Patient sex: M
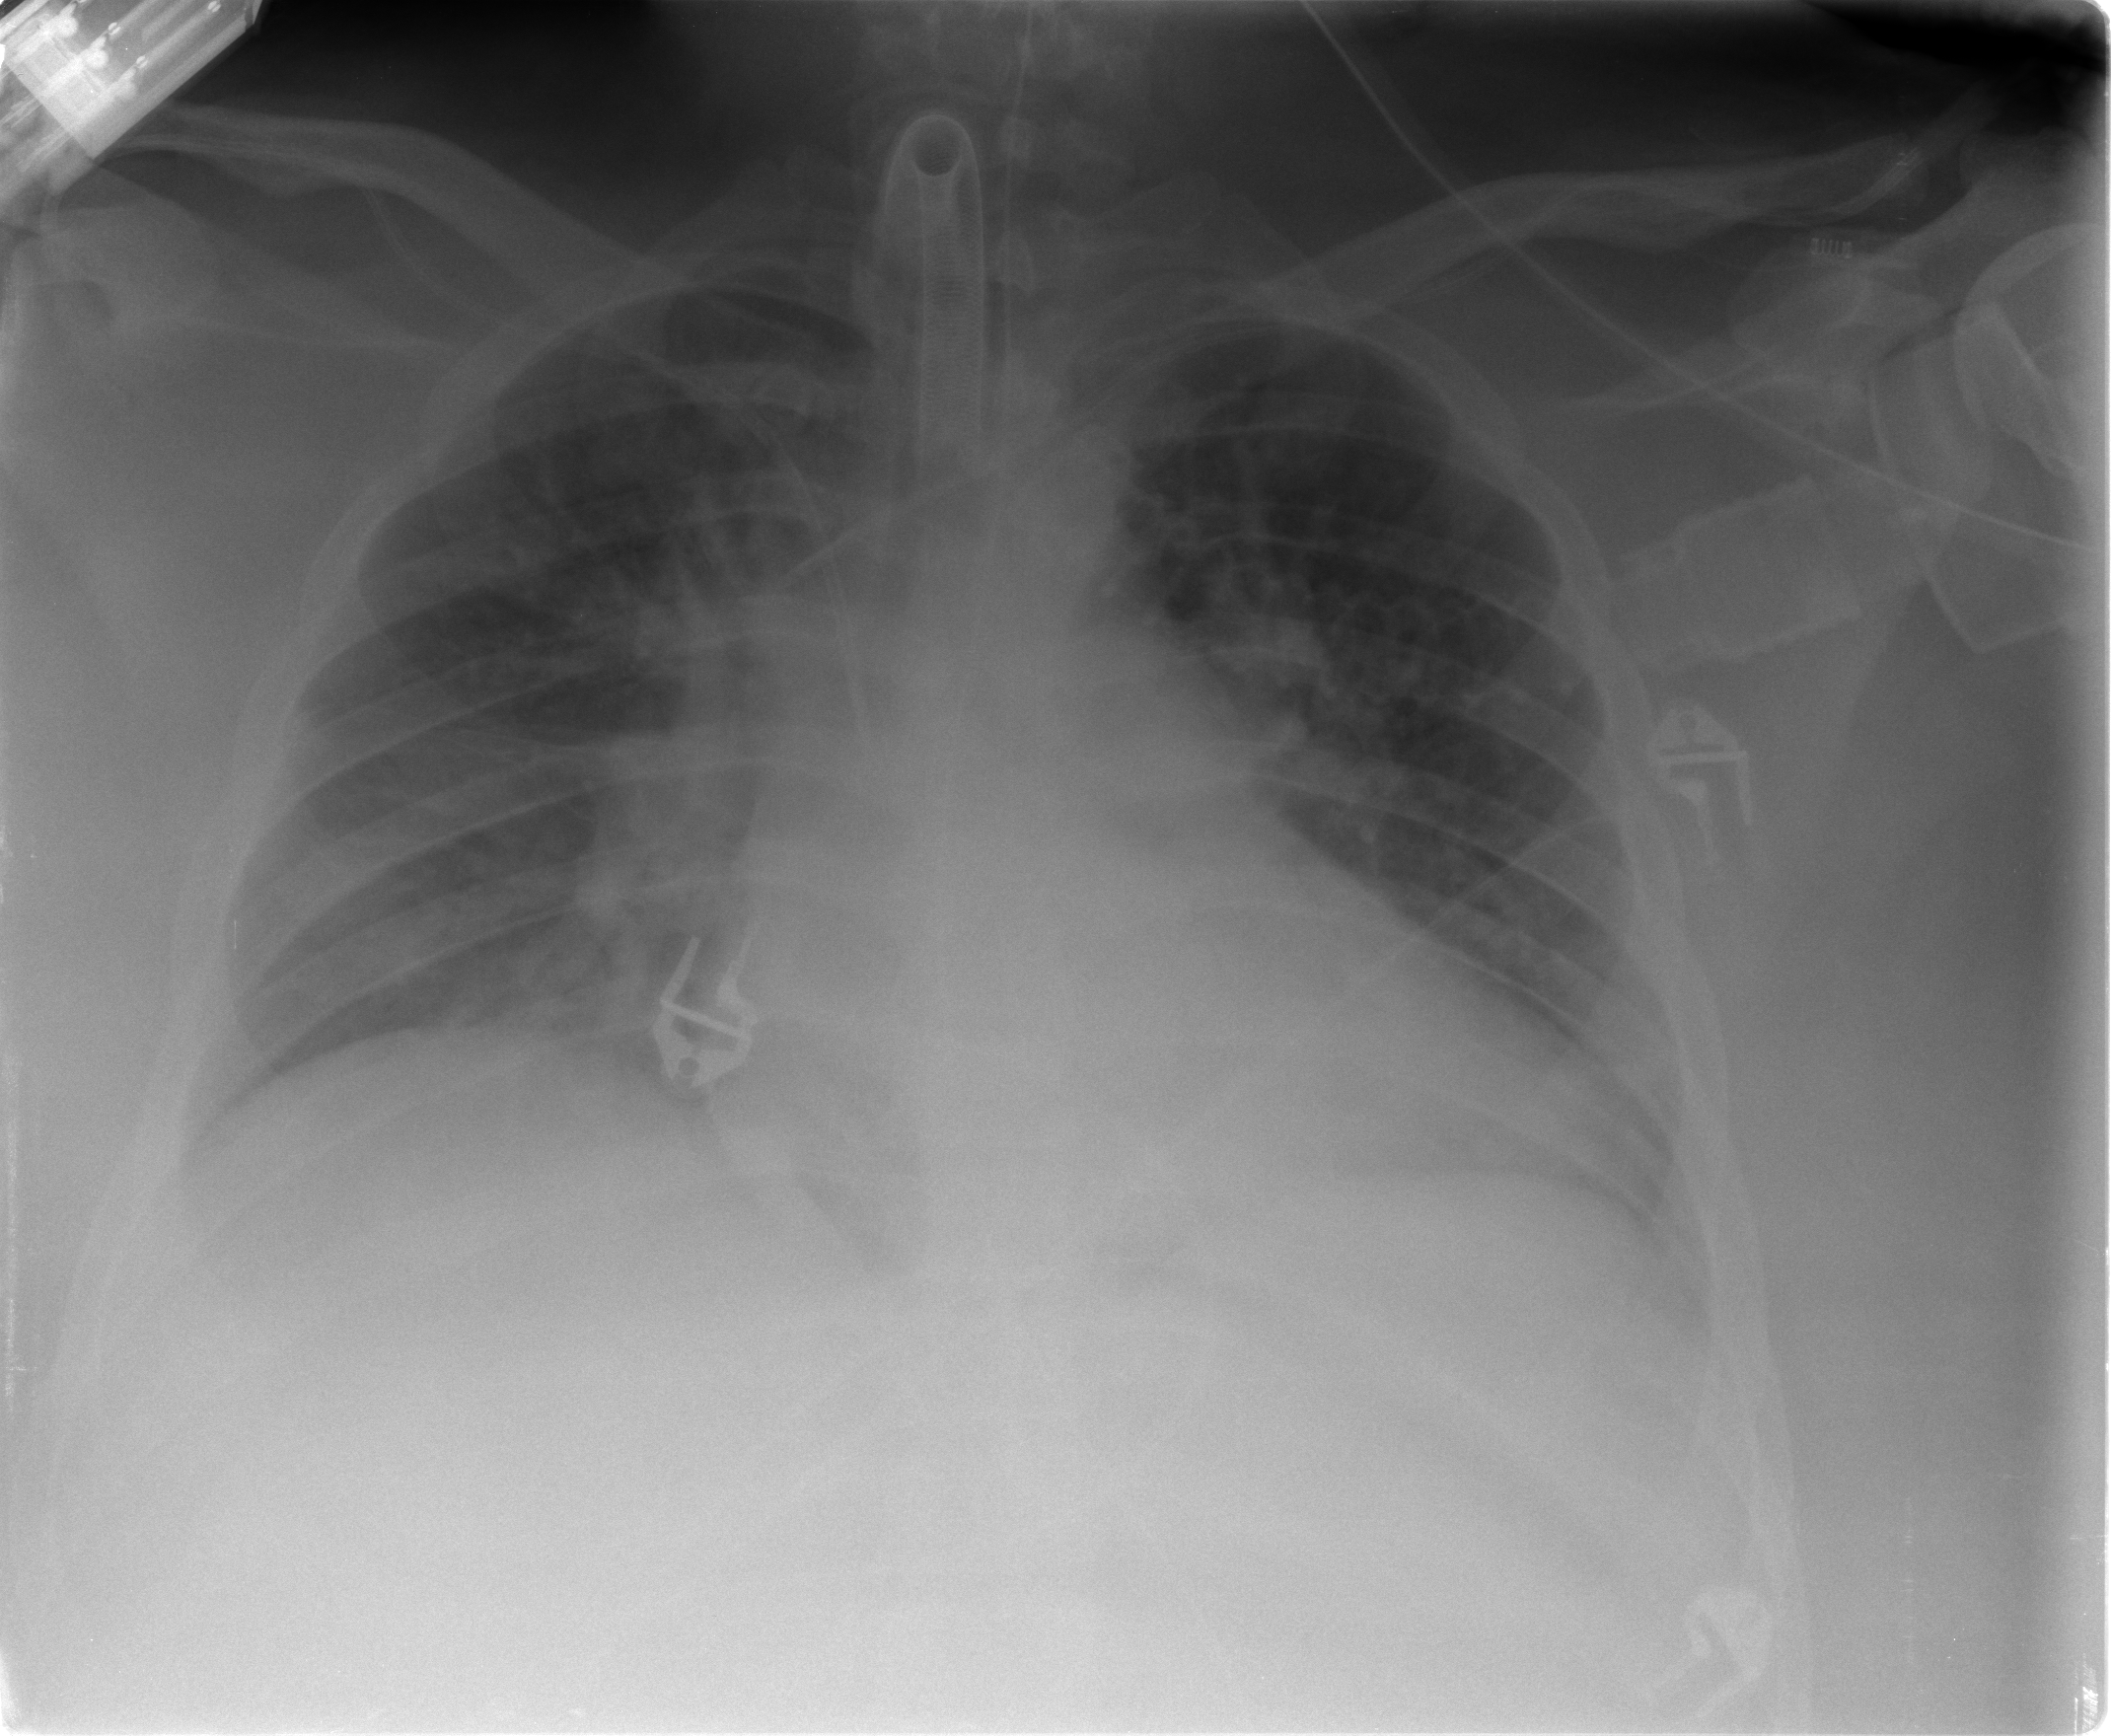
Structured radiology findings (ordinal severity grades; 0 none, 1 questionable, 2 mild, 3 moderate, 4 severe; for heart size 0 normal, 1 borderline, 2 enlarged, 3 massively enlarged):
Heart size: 2
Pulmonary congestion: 3
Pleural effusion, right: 2
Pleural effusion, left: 2
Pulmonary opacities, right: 0
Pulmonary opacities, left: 0
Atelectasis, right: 2
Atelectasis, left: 2